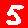
Digit: 5